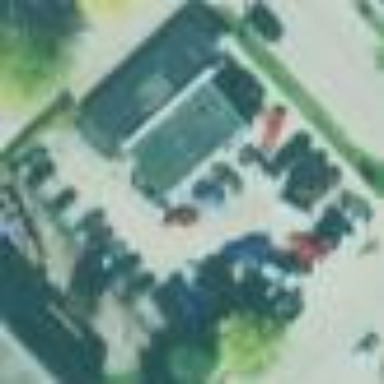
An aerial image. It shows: Shop that sells cars.